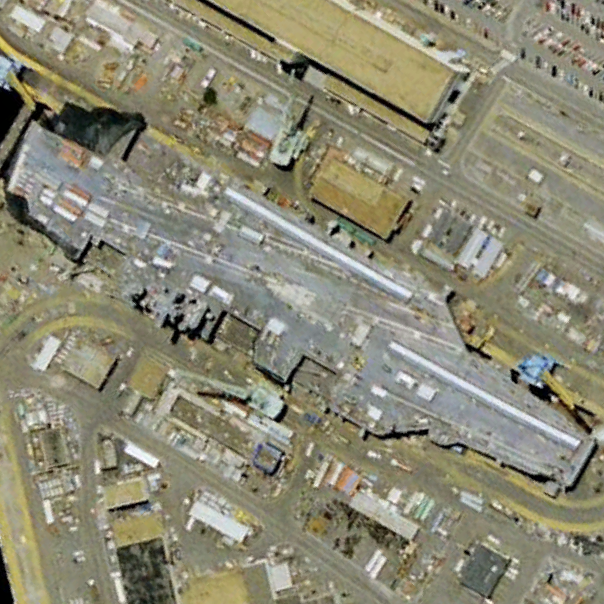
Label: aircraft_carrier